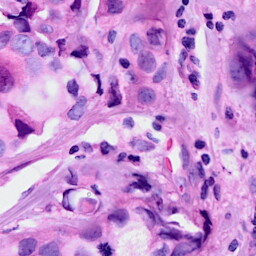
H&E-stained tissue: Breast